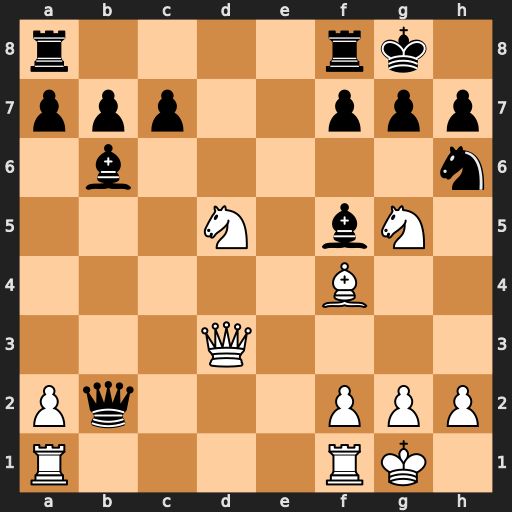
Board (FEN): r4rk1/ppp2ppp/1b5n/3N1bN1/5B2/3Q4/Pq3PPP/R4RK1
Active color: w
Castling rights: -
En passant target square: -
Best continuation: Ne7+ Kh8 Nxf5